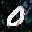
Label: 0